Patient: sex M, age 33
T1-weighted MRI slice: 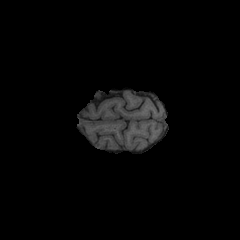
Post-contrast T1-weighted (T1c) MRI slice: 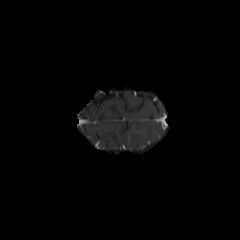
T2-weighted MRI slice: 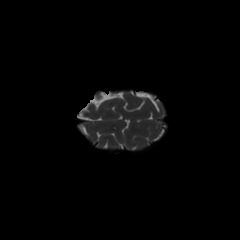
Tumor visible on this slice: no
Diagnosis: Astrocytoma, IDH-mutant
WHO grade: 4